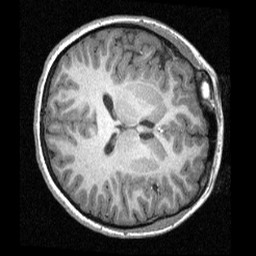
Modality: T1w
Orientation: axial